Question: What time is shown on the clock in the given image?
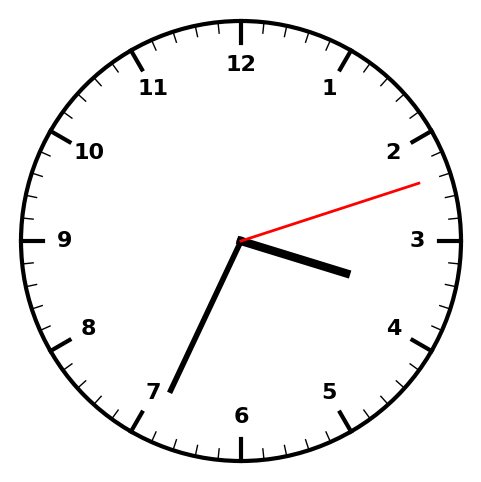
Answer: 03:34:12